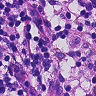
Metastatic tissue present: no